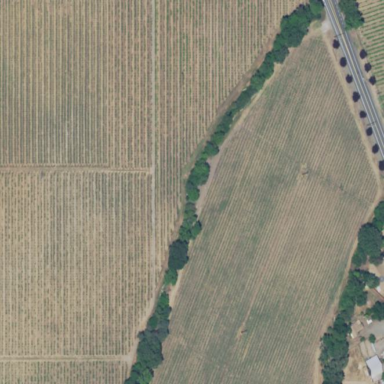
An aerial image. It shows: Vineyard with grape crops.